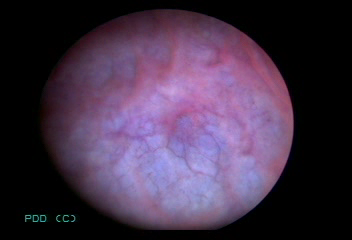
Modality: BLC
Class: Normal mucosa
Bladder cancer association: No